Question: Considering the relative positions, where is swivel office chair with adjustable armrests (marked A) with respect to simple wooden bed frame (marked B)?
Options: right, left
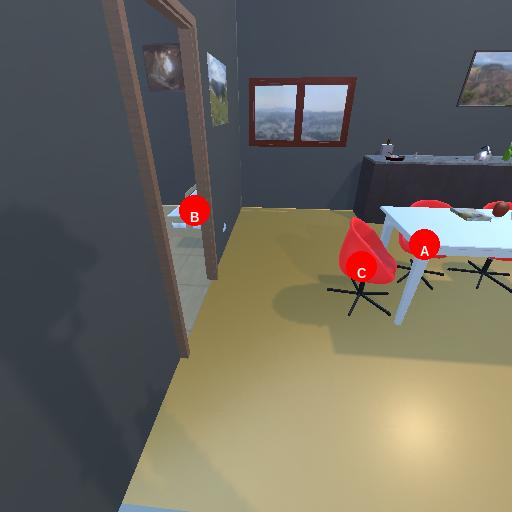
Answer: right